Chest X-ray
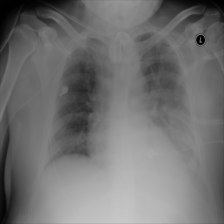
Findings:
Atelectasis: negative
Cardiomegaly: negative
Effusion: negative
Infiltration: negative
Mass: negative
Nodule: negative
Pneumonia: negative
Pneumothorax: negative
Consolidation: negative
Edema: negative
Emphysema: negative
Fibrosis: negative
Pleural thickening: negative
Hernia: negative